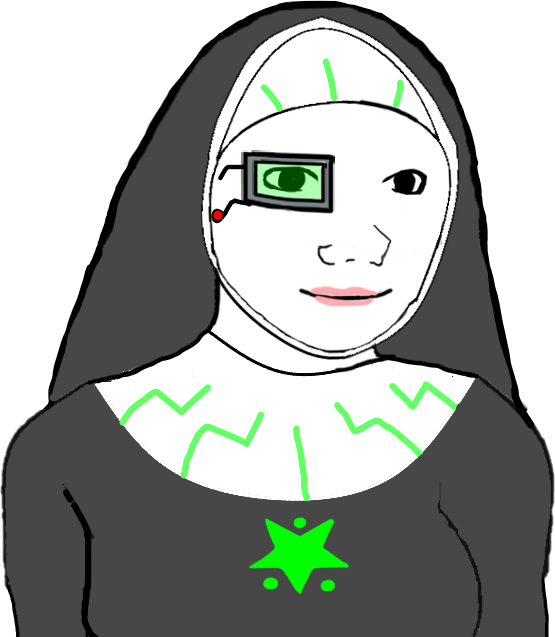
Label: 5_Abusive_Wife